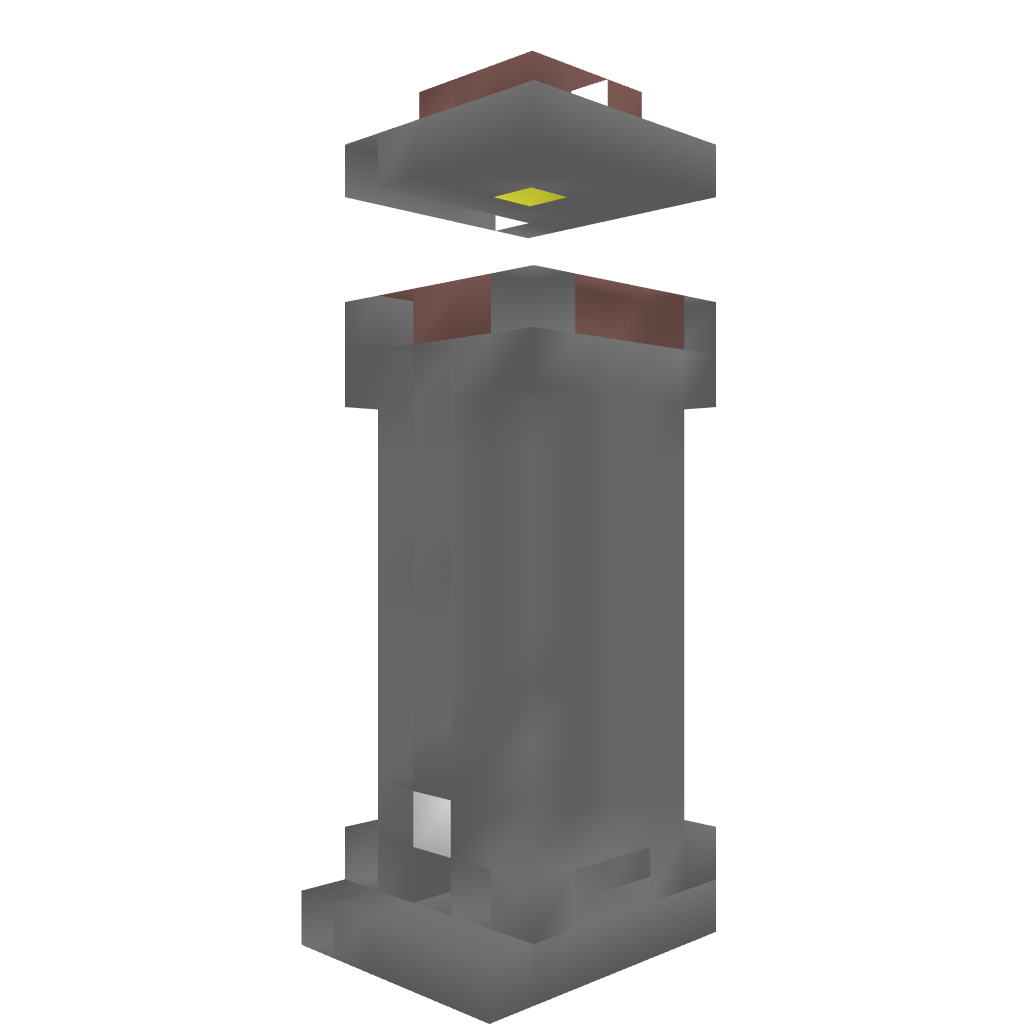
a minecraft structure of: Modern Watch Tower bad low quality